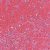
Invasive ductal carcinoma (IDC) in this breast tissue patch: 0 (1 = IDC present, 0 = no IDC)